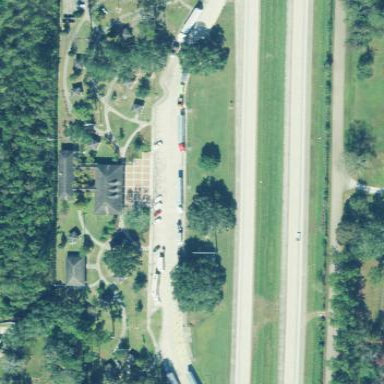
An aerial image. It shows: Rest area on the road.